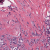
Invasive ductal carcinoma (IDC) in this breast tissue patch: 1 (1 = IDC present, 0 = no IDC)